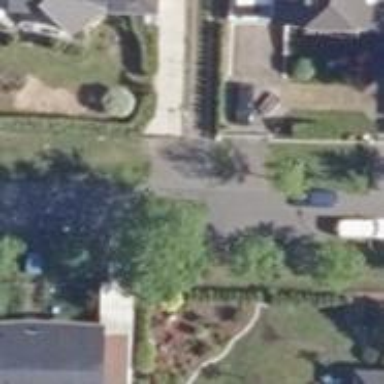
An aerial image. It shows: Driveway with sandy surface.